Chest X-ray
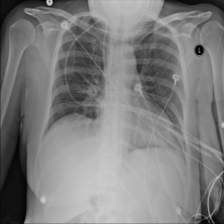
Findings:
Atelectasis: negative
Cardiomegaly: negative
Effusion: negative
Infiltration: positive
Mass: negative
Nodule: negative
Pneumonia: negative
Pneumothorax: negative
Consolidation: negative
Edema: negative
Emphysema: negative
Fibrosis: negative
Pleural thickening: negative
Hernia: negative